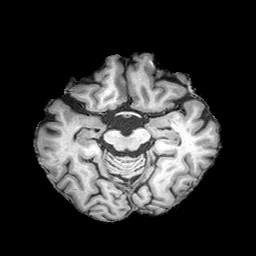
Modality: T1w
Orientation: coronal
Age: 71
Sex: female
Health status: healthy